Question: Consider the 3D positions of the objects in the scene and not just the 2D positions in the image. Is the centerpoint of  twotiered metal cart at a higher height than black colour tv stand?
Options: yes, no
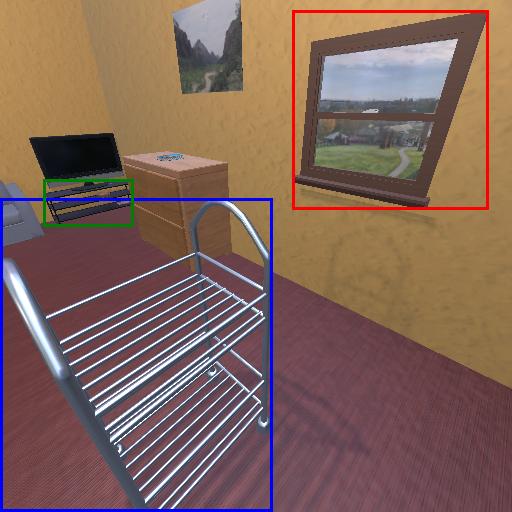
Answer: yes